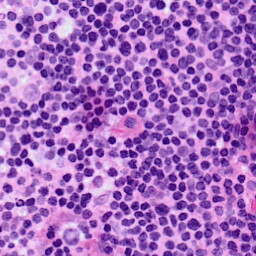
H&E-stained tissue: LymphNode